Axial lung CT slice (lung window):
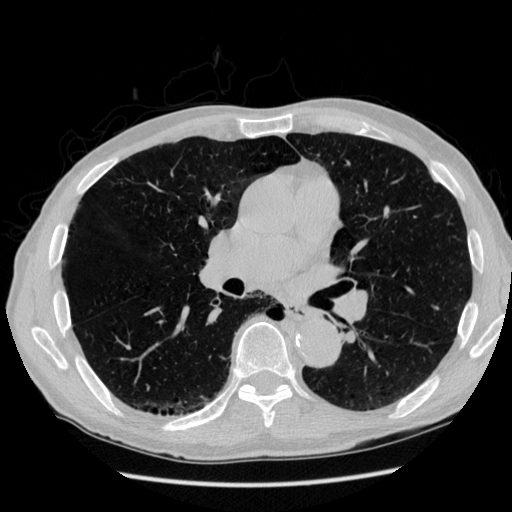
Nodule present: no